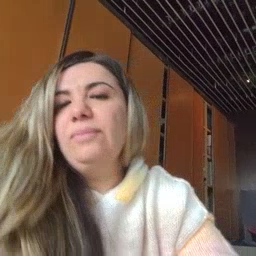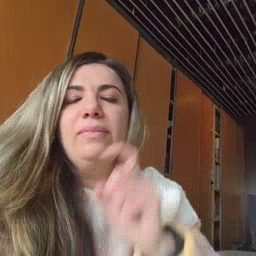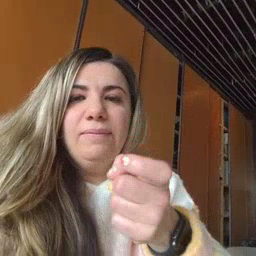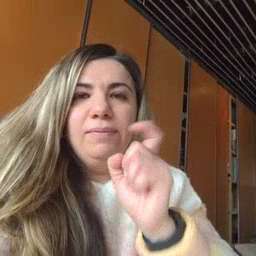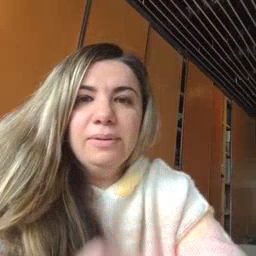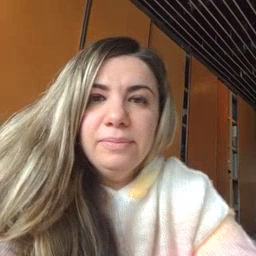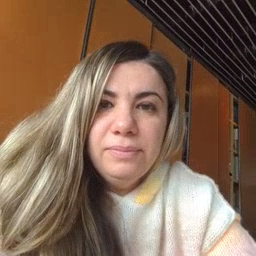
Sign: gift